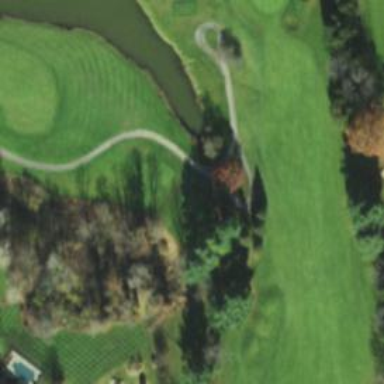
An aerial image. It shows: Pathway for golfing.